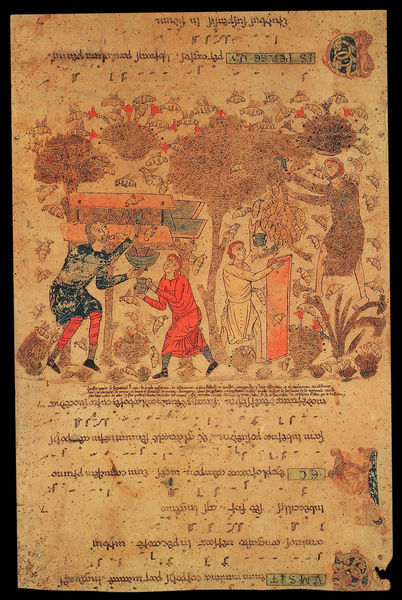
Titel: Barberini-Exultetrolle aus Montecassino
Standort: Cassino, Montecassino (EU - I - Latium - Frosinone)
Institution: Vatikan, Biblioteca Apostolica Vaticana
Schlagwörter: baum, blau, bäume, braun, männer, rot, tiere, geschichte, schrift, bilder, inschrift, text, buchseite, kasten, buchmalerei, spiegelschrift, geschichtge